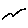
Label: bird